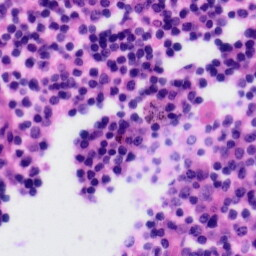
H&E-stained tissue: Tonsil